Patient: sex M, age 52
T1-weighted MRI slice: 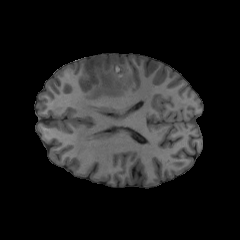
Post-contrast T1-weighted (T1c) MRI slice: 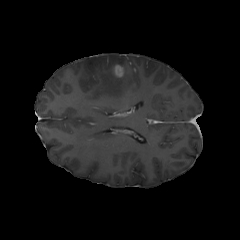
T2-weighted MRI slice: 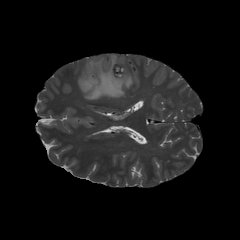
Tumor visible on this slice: yes
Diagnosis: Glioblastoma, IDH-wildtype
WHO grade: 4